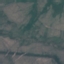
Land use / land cover: HerbaceousVegetation